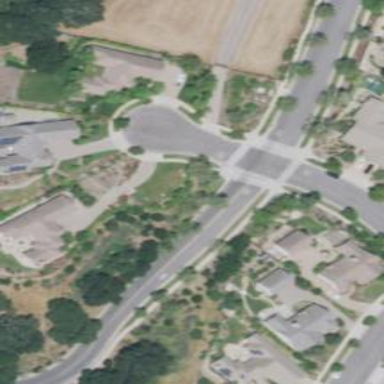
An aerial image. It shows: Road with stop sign.